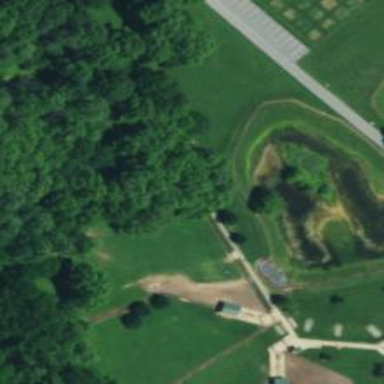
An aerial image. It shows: Dog park enclosed by fence.